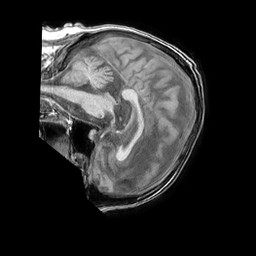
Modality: T1w
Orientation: sagittal
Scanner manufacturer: philips
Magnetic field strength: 1.5 T
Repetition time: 0.191 s
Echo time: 0.001867 s